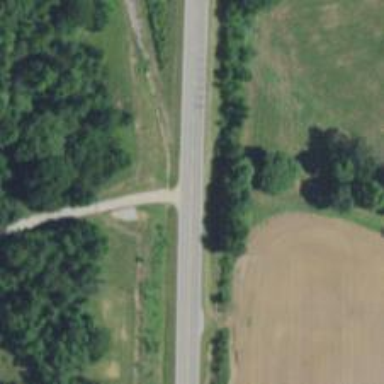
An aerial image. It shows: Secondary road.